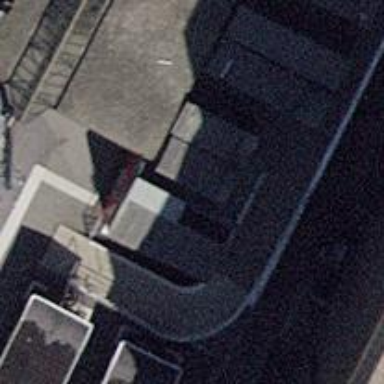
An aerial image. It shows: Building designed for bicycle parking.